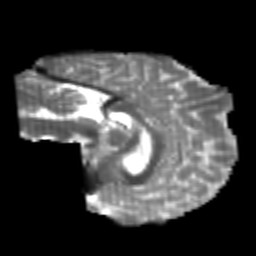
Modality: T2w
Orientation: sagittal
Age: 21
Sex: female
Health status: healthy
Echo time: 0.074 s